Question: I would like to enable multisampling when drawing triangles like on the following picture:

I found a way to do with in <URL> but it doesn't work in exclusive mode.
Here is my code:
'''
void Form1_Load(object sender, EventArgs e)
{
Direct3D d3d = new Direct3D();
PresentParameters presentParams;
presentParams.Windowed = false;
presentParams.BackBufferFormat = Format.X8R8G8B8;
presentParams.BackBufferWidth = 800;
presentParams.BackBufferHeight = 600;
presentParams.FullScreenRefreshRateInHertz = 60;
presentParams.SwapEffect = SwapEffect.Copy;
presentParams.BackBufferCount = 1;
presentParams.PresentationInterval = PresentInterval.One;
int multisampleQuality;
Result result;
if (d3d.CheckDeviceMultisampleType(adaptor, DeviceType.Hardware, Format.X8R8G8B8, false, MultisampleType.FourSamples, out multisampleQuality, out result))
{
if(multisampleQuality > 4)
{
presentParams.Multisample = multisampleType;
presentParams.MultisampleQuality = 4;
}
}
// Device creation
Device device = new Device(d3d, adaptor, DeviceType.Hardware, this.Handle, CreateFlags.HardwareVertexProcessing, presentParams);
}
'''
The last line alway crashs with a error even if the return always true with no error and 8 for .
It works if I use the windowed mode or if I remove the multisample option.
Can someone tell me what's wrong?
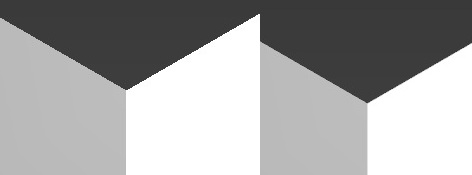
Answer: Try with
'''
presentParams.SwapEffect = SwapEffect.Discard;
'''